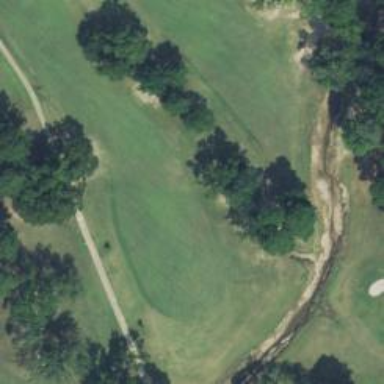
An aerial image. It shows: Golf hole.